Question: I'm a total novice in Maple (I usually use R) but I'm trying to do some analytic transformations on a user-defined function, hence my choice of Maple.
The function is in 't' and I have a vector of known values (basically, known constants) '(t_1,..., t_n)' which is passed to the function and I also know the values for alpha, beta and miu.

I cannot figure out how to code the summation of exponentials in Maple: in R I would simply use 'sum()'.
I have looked at the examples in <URL>
Links to manuals or web-pages that deal with similar problems/cases are very much welcome!
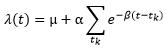
Answer: Make the vector of constants global, not passed in. I'll call it . Then the function is